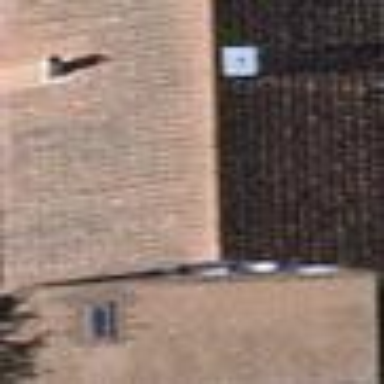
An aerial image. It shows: Simple and straightforward house.